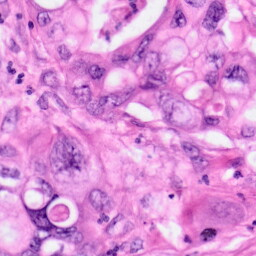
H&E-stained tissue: Pancreatic